Field crop: maize
Growth stage: 1
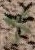
Species: atriplex